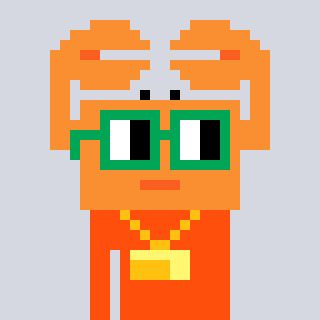
a pixel art character with square green glasses, a crab-shaped head and a orange-colored body on a cool background